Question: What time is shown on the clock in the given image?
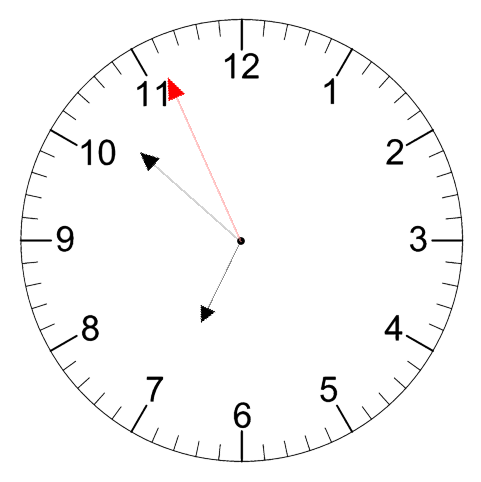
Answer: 06:51:56